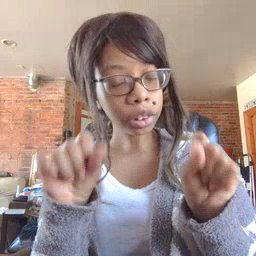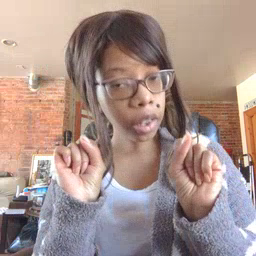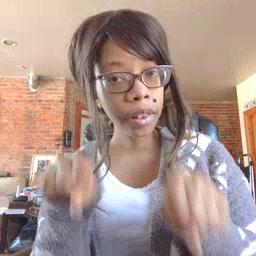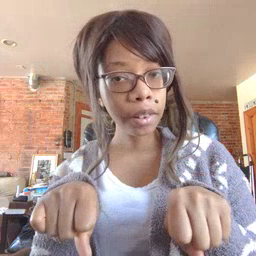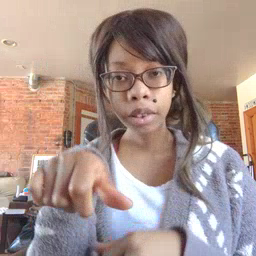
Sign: can